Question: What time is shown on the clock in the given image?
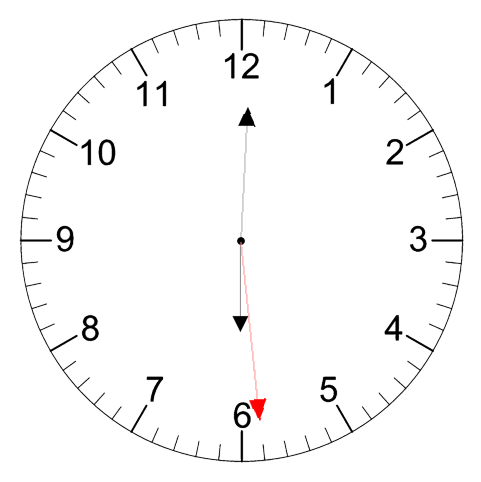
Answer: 06:00:29